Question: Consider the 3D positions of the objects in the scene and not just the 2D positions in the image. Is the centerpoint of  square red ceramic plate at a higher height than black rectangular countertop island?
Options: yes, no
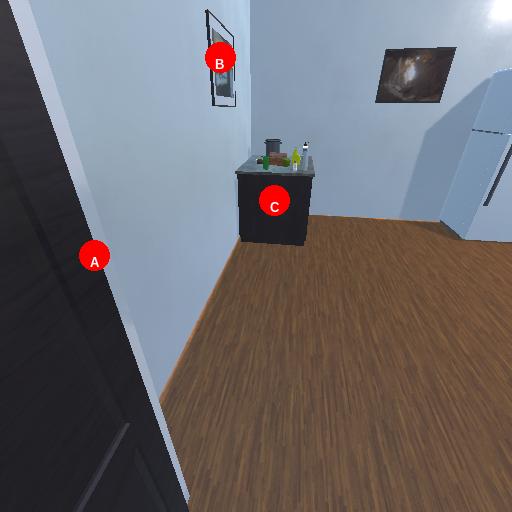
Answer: yes